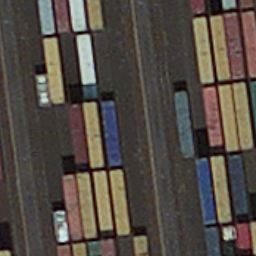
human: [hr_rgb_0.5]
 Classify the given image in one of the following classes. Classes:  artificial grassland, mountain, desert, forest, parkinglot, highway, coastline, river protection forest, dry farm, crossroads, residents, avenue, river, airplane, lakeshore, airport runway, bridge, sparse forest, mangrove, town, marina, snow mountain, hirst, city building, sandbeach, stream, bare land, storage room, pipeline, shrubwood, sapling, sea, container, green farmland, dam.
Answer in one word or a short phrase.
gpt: container